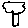
Label: tree